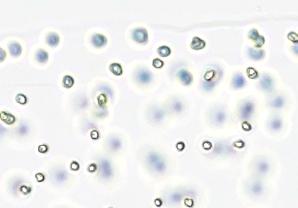
Label: Phaeocystis